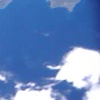
Label: water